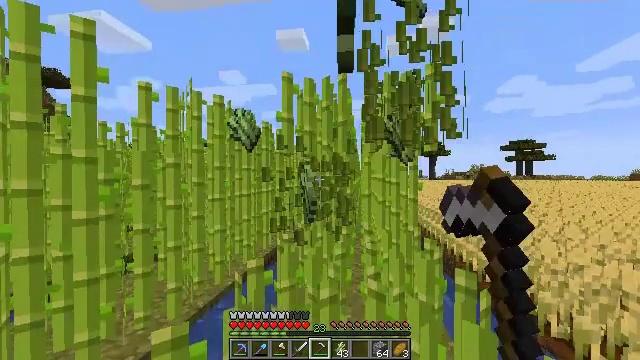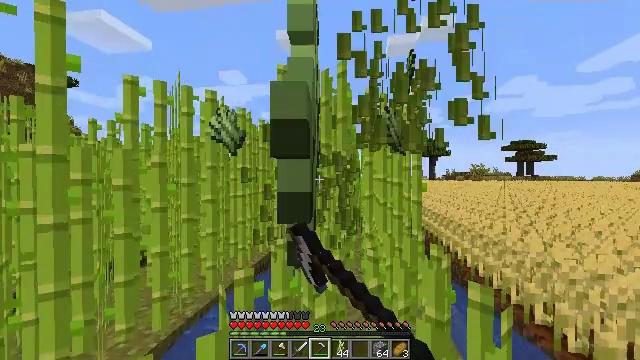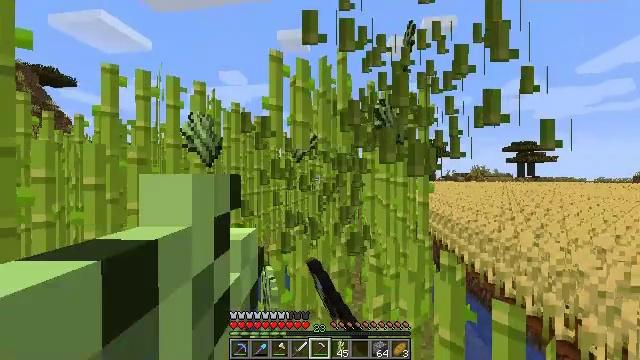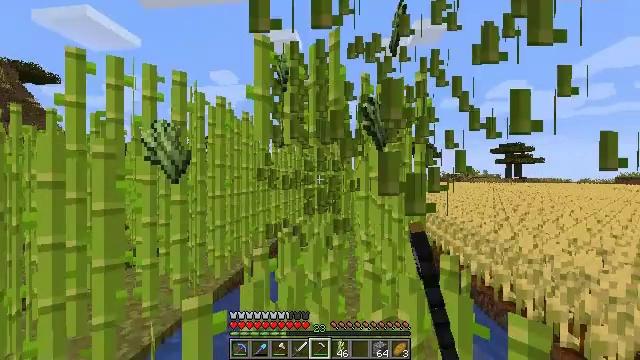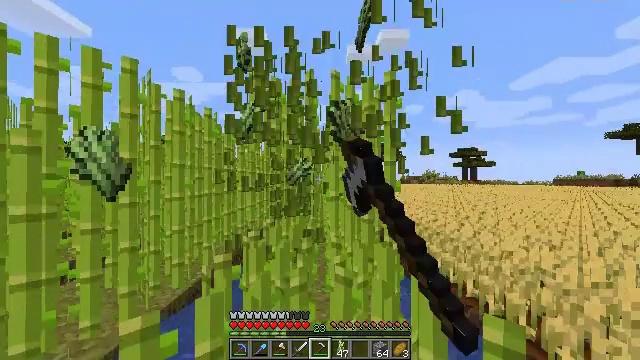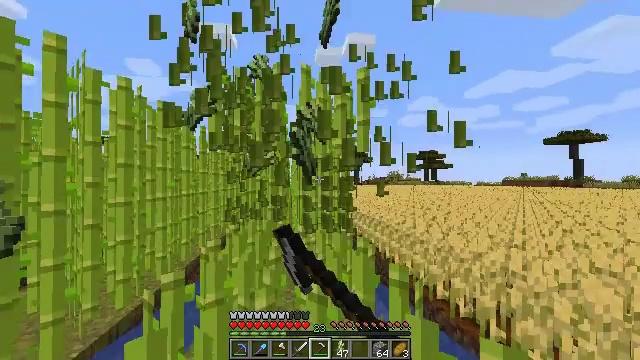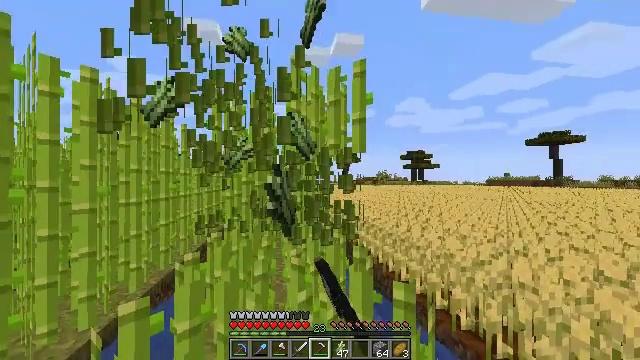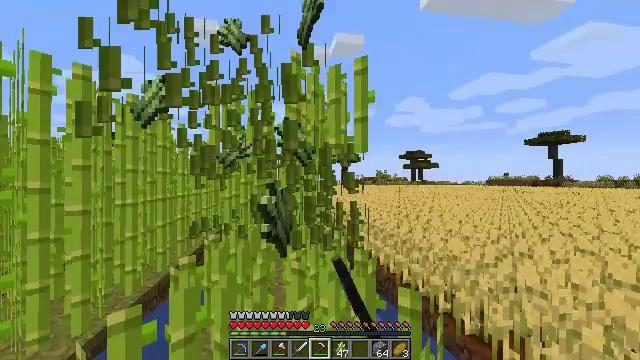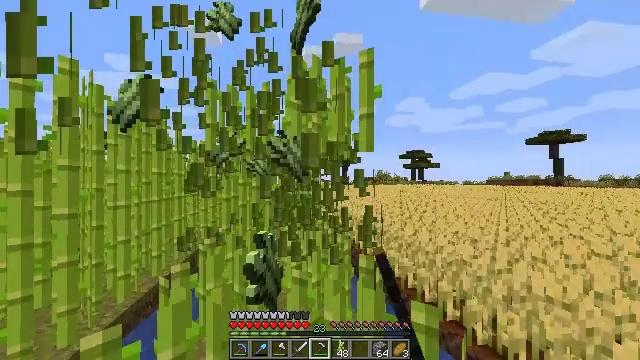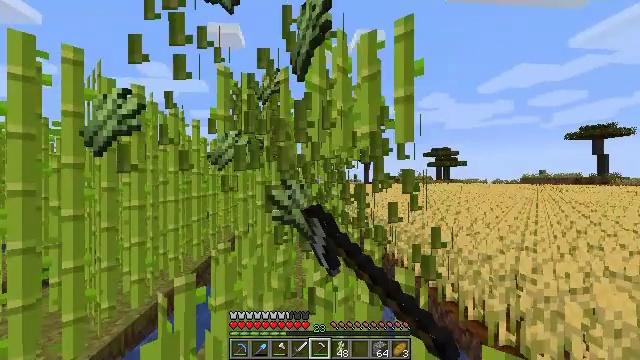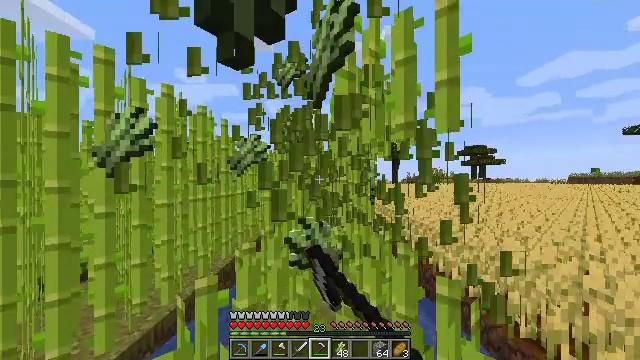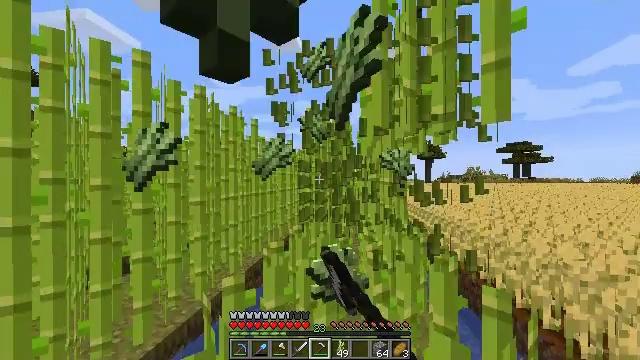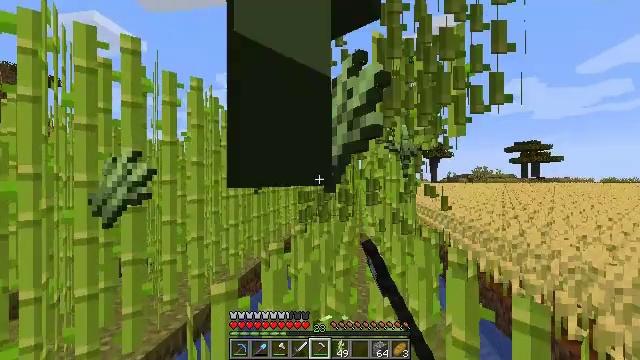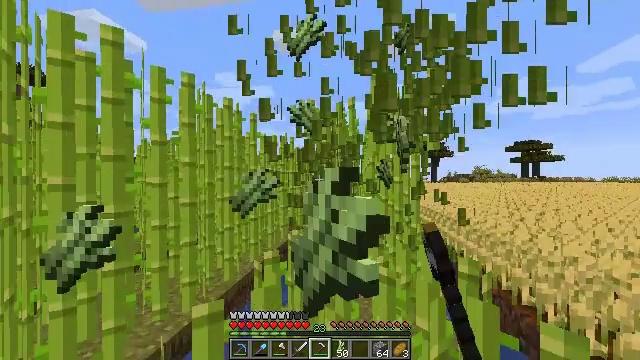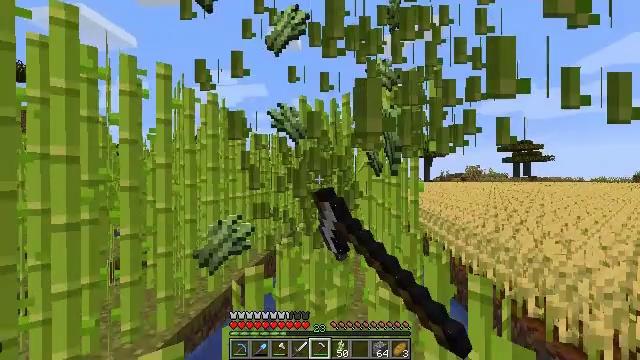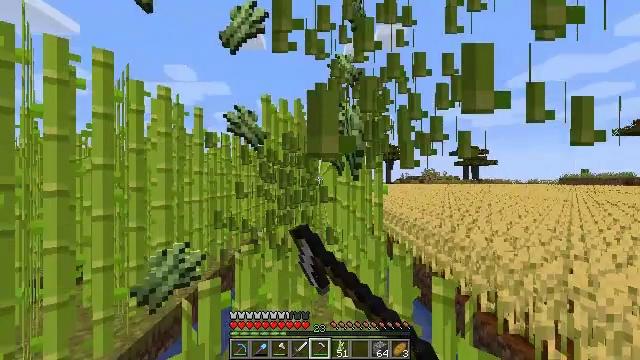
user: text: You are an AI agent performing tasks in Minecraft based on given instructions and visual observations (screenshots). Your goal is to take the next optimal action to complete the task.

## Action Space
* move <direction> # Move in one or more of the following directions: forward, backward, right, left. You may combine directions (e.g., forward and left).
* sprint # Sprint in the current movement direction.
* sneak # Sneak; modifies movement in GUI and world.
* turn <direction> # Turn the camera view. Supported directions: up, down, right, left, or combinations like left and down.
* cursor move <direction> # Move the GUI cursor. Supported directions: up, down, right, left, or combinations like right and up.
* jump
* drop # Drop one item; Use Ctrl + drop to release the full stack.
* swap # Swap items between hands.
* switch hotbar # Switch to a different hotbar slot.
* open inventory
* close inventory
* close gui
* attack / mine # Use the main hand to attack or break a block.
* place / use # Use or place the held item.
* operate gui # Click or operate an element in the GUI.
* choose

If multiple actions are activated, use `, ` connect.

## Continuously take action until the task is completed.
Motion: motion action
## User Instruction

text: Harvest sugar cane from the plant.
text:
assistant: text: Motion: move forward, attack / mine
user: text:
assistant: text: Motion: move forward, attack / mine
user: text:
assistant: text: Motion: move forward, turn right, attack / mine
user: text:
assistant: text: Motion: move forward, turn right, attack / mine
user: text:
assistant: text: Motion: move forward, turn right, attack / mine
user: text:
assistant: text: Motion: move forward, turn right, attack / mine
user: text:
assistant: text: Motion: move forward, attack / mine
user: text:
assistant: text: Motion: move forward, attack / mine
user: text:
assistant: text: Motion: move forward, turn left, attack / mine
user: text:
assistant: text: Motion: move forward, turn left, attack / mine
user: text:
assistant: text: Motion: move forward, turn left, attack / mine
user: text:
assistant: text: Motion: move forward, turn left, attack / mine
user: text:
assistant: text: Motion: move forward, attack / mine
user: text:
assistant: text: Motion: move forward, turn right, attack / mine
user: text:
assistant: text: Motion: move forward, turn right, attack / mine
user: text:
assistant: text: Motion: move forward, turn right, attack / mine
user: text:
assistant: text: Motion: move forward, turn right, attack / mine
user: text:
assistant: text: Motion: move forward, attack / mine
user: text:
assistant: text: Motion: move forward, turn left, attack / mine
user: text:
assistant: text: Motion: move forward, turn left and down, attack / mine
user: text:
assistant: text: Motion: move forward, turn left, attack / mine
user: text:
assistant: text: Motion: move forward, turn left, attack / mine
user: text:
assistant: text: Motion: move forward and move left, attack / mine
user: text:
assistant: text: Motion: move forward and move left, attack / mine
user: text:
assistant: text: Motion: move forward and move left, attack / mine
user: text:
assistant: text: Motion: move forward and move left, turn right, attack / mine
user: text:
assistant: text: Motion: move forward, turn right, attack / mine
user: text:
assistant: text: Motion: move forward, turn right, attack / mine
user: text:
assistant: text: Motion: move forward, turn right, attack / mine
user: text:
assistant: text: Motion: move forward, attack / mine